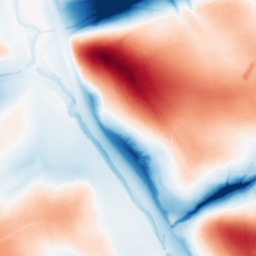
Category: classical
Decomposition family: gaussian_anisotropic
Decomposition parameters: sigma_x: 5
sigma_y: 50
Upsampling method: sinc_blackman
Upsampling parameters: scale: 2
kernel_size: 16
Upsampling scale: 2